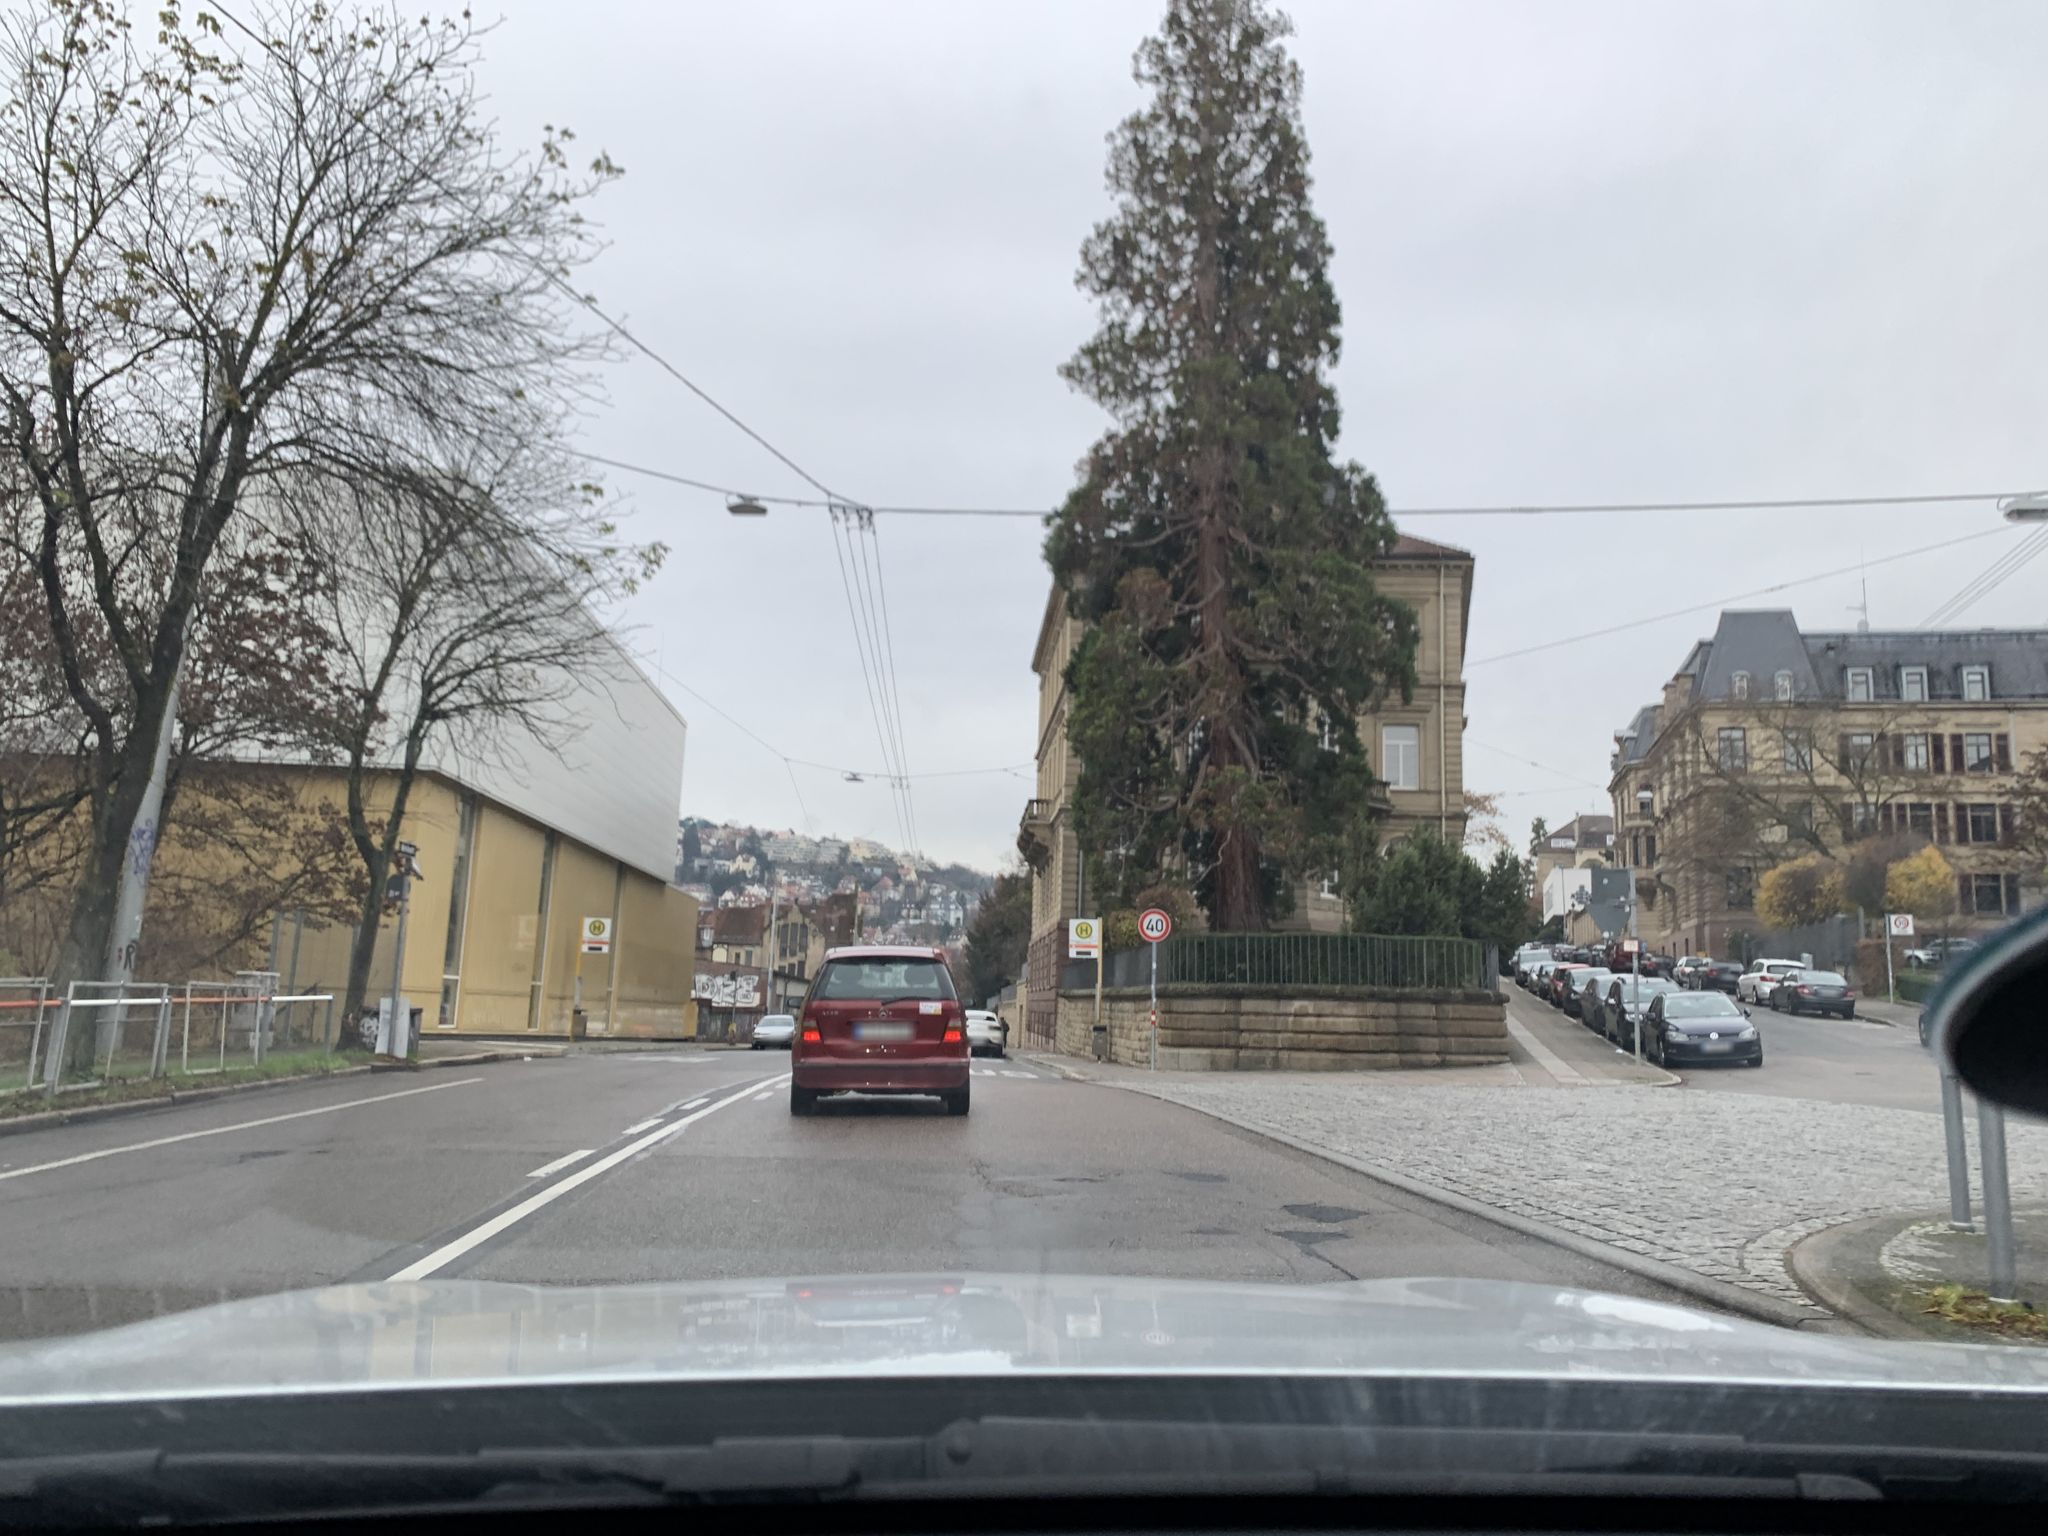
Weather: cloudy
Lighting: day
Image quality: good
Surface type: driving surface
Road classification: tertiary
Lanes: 2
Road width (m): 10
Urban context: urban centre
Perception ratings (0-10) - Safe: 4.76, Lively: 6.54, Beautiful: 6.14, Boring: 2.77, Depressing: 3.99, Wealthy: 4.85